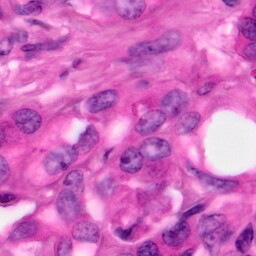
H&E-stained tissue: Pancreatic